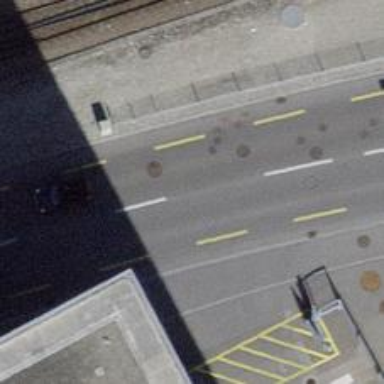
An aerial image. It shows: Primary highway with asphalt surface. There is cycle lane on the left side of the road.